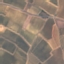
Label: PermanentCrop